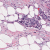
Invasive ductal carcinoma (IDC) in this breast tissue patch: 1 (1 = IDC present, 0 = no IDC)